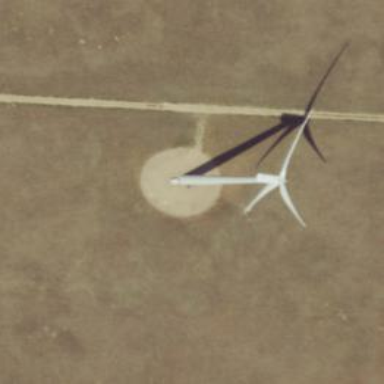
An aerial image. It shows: Wind turbine generating power.